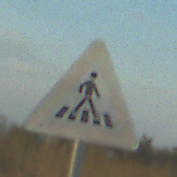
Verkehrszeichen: FussgaengerueberwegLinks
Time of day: SunriseSunset
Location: Outdoor (Nature)
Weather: PartlyCloudy
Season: NotSpecified
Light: Natural